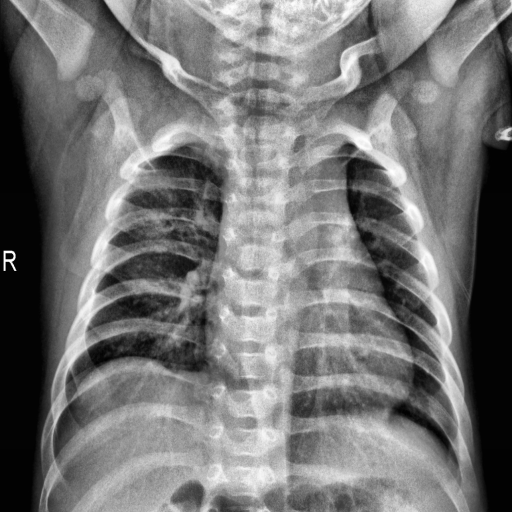
Finding: NORMAL